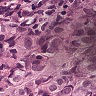
Metastatic tissue present: yes